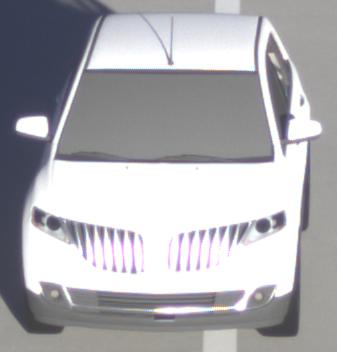
Make: Lincoln
Model: MKX
Detailed model: Gen. 1 CD3
Model produced from: 2010
Model produced until: 2015
Doors: 5
Color: white
Road condition: dry road
Daytime: sunrise or sunset
Contrast: high contrast